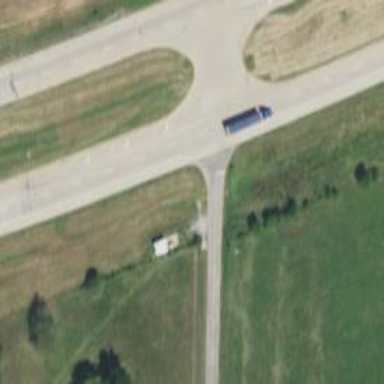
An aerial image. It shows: Road with stop sign.